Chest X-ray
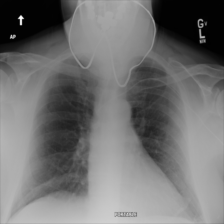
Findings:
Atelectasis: negative
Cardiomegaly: negative
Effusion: negative
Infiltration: negative
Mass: negative
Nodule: negative
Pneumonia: negative
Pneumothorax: negative
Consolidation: negative
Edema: negative
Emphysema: negative
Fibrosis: negative
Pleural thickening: negative
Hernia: negative